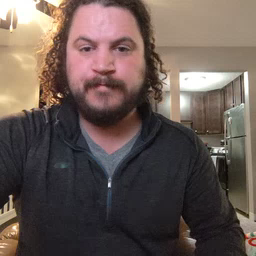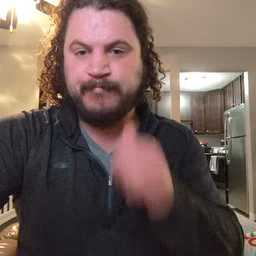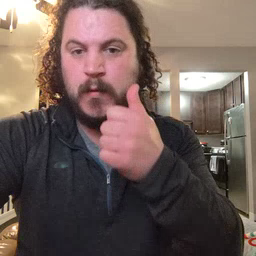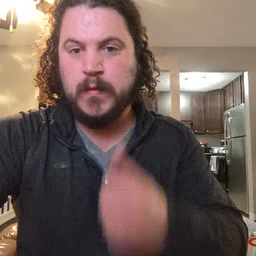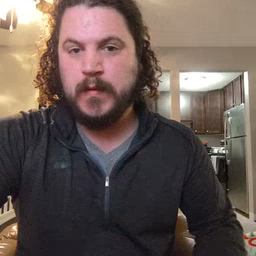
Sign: tomorrow